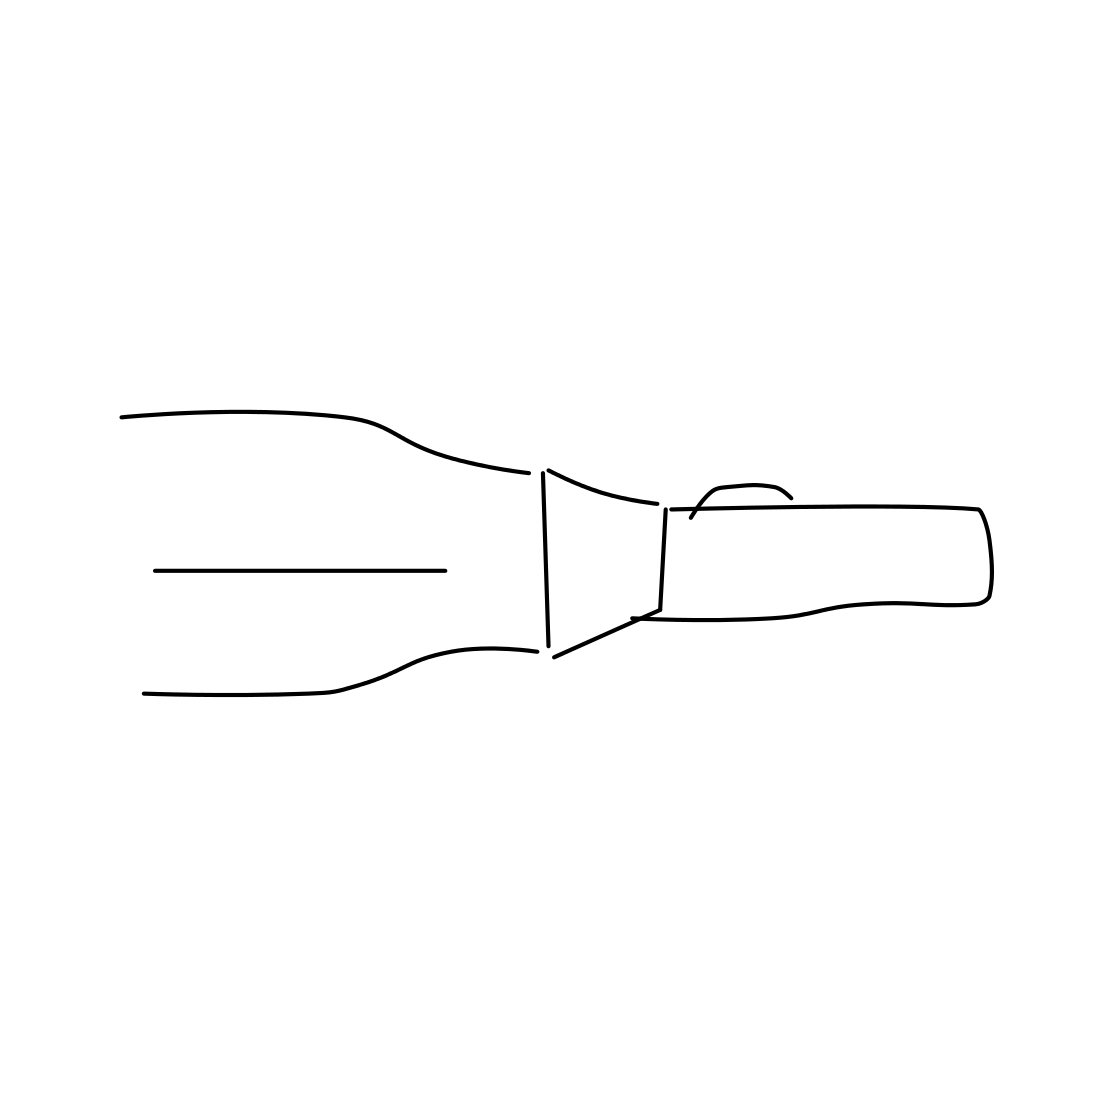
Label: flashlight